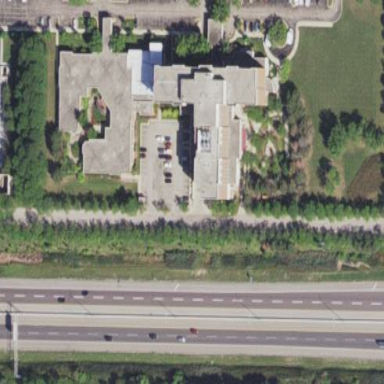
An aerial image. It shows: Building.